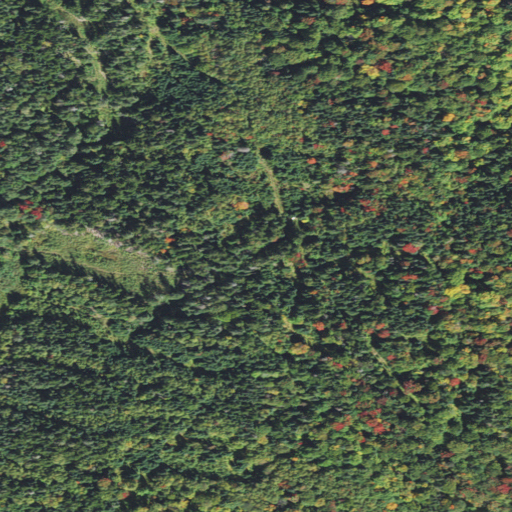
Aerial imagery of mountain in New Hampshire named North Hill containing evergreen forest, mixed forest, and deciduous forest